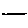
Label: line